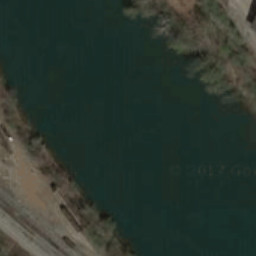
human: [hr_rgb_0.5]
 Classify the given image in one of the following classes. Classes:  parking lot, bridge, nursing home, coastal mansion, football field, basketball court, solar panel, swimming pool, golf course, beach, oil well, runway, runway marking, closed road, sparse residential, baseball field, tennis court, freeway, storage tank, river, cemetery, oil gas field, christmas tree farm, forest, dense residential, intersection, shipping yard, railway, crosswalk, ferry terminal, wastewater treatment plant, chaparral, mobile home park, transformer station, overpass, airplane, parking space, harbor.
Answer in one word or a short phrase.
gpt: river